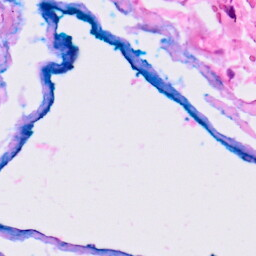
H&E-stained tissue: Lung